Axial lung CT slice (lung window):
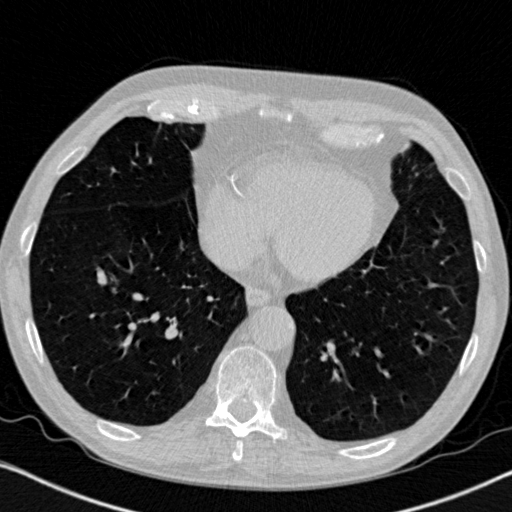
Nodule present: no